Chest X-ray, PA view. Patient: 51 years old, sex M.
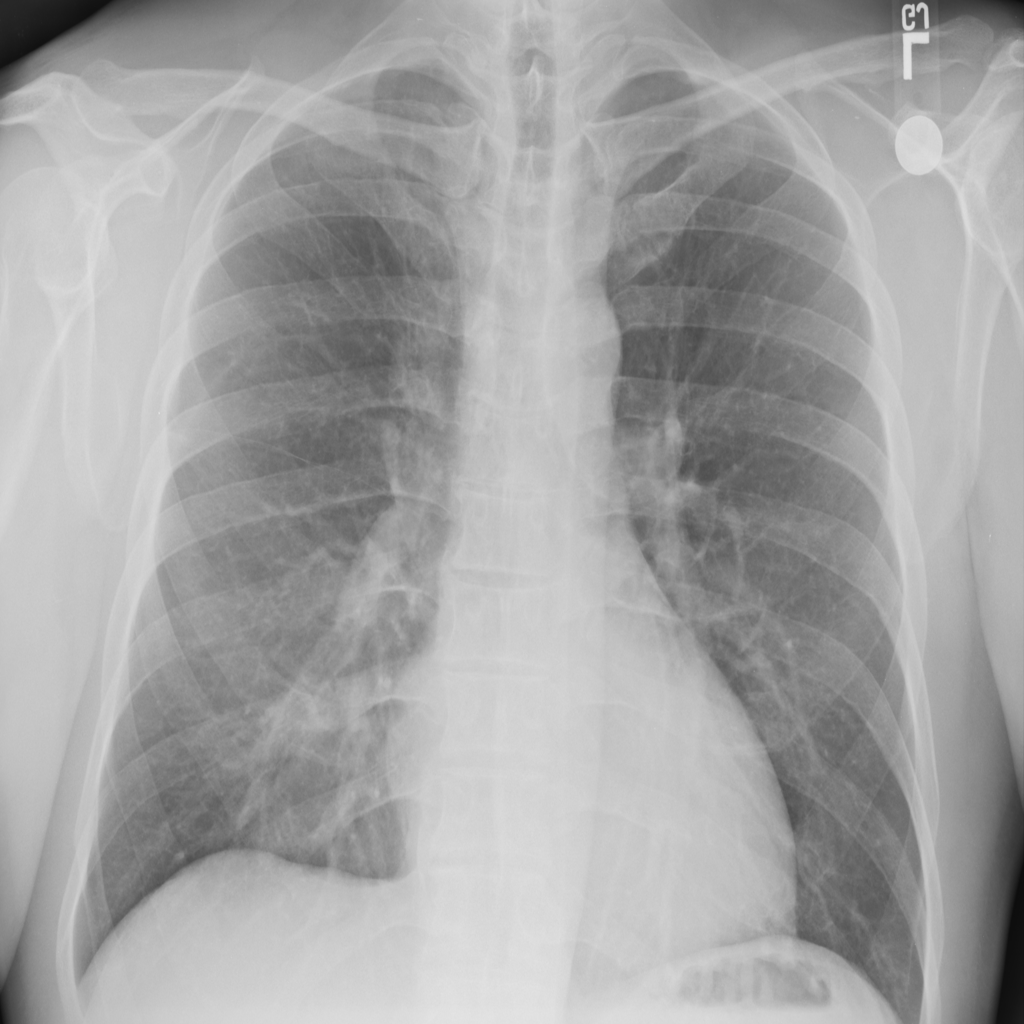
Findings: No Finding